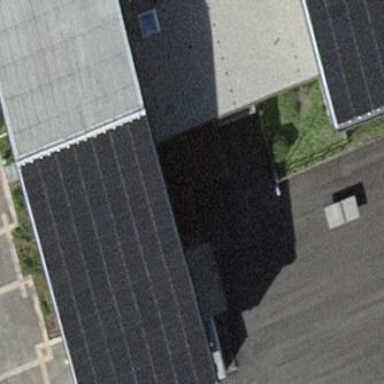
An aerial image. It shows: School building with flat silver roof.